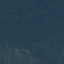
Land use / land cover class: Forest